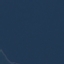
Land use / land cover: SeaLake